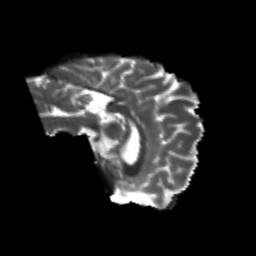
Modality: T2w
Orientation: sagittal
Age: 23
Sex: female
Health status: healthy
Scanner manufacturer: philips
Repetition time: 7.391 s
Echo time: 0.08599 s